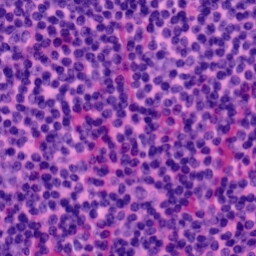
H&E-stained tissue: Tonsil